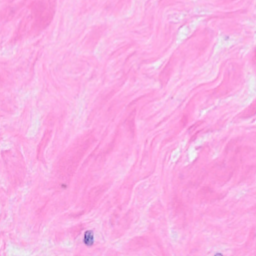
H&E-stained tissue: Breast